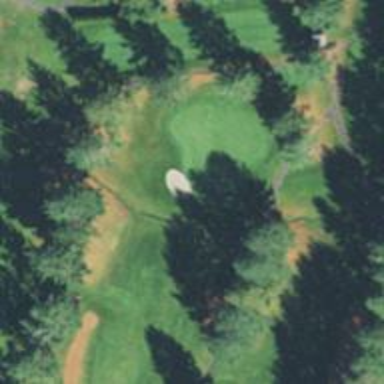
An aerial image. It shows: Golf hole.